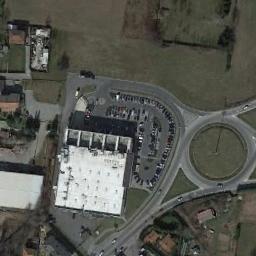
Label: roundabout